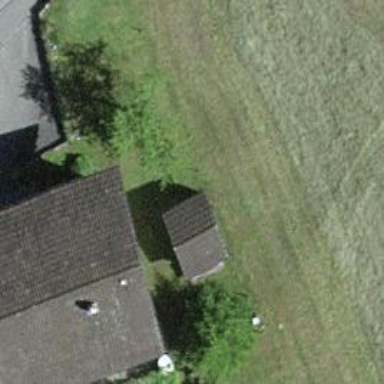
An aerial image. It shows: Simple and straightforward house.